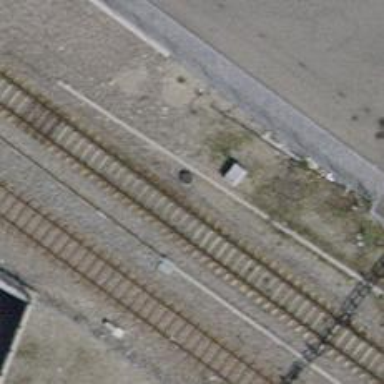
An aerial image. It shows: Railway with electrified contact lines.